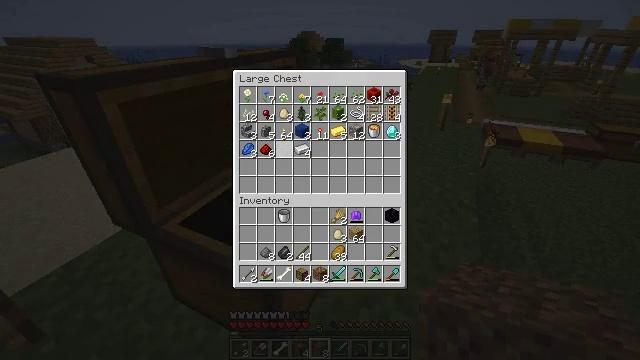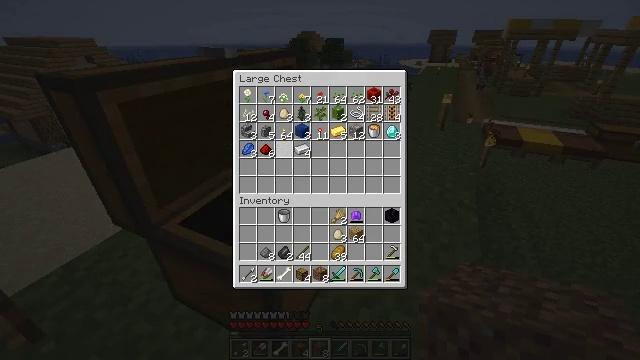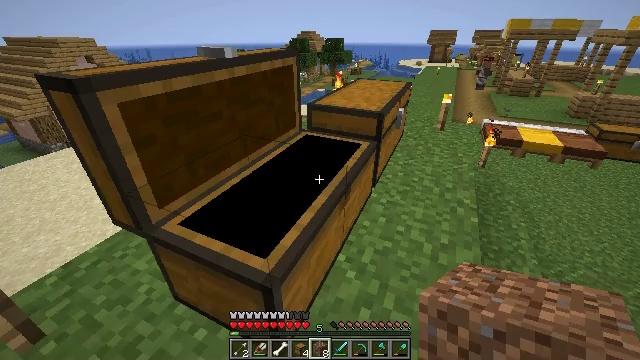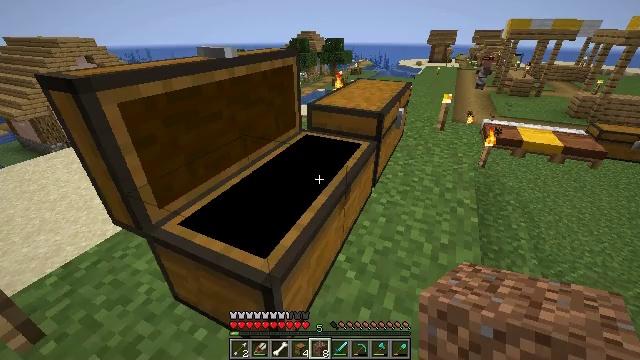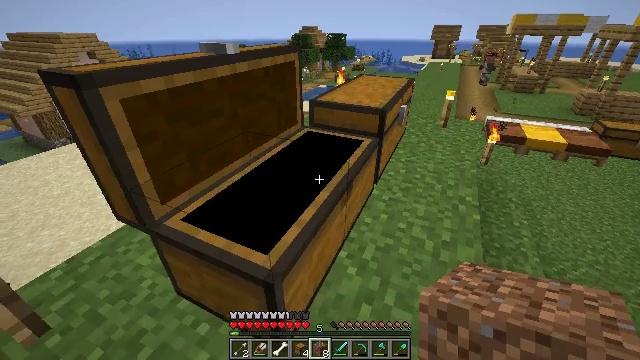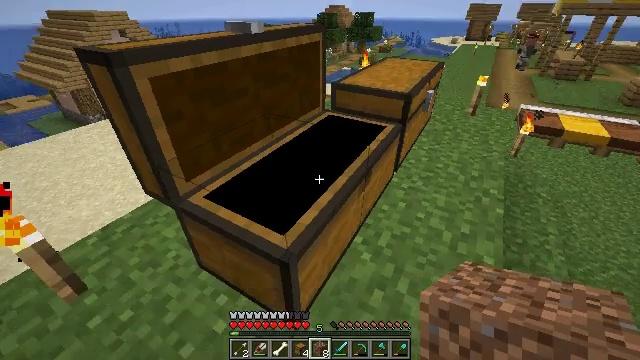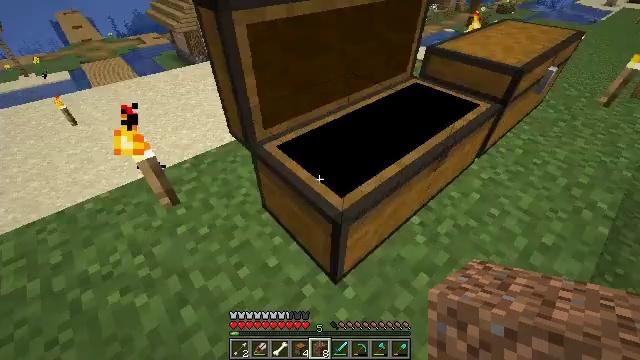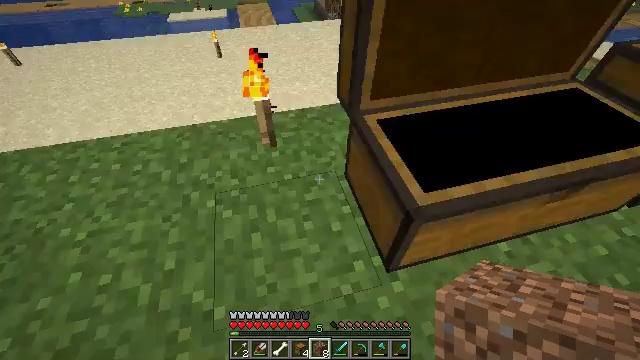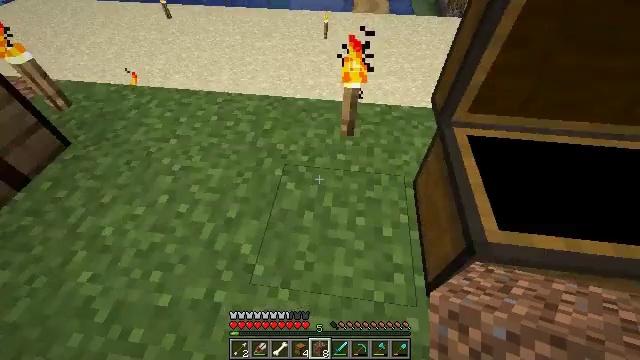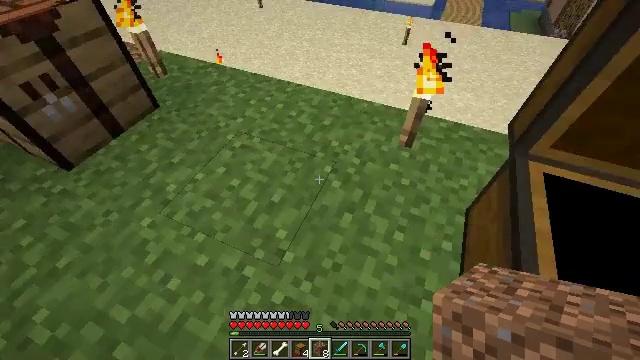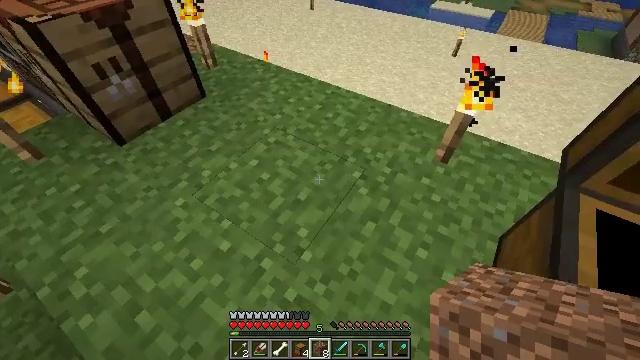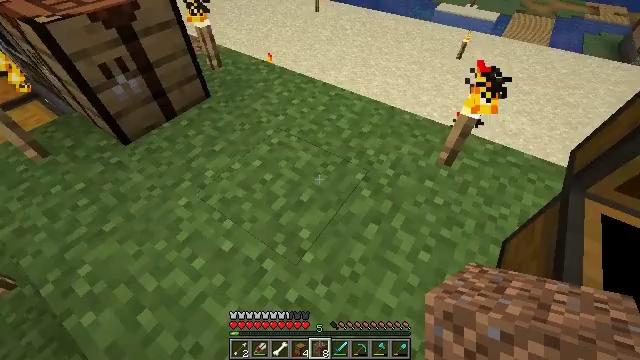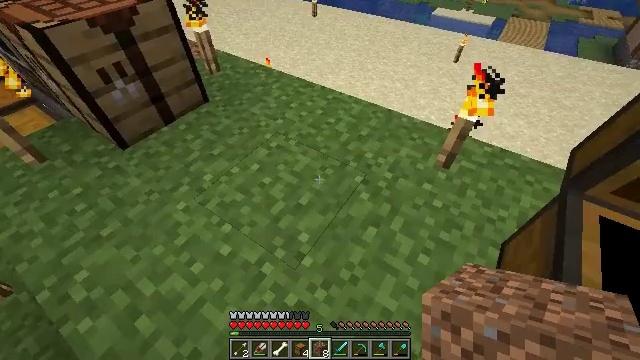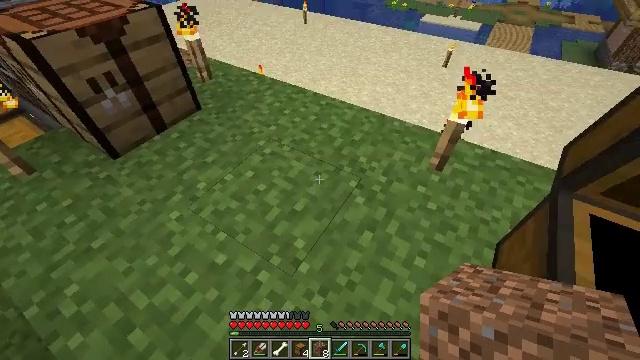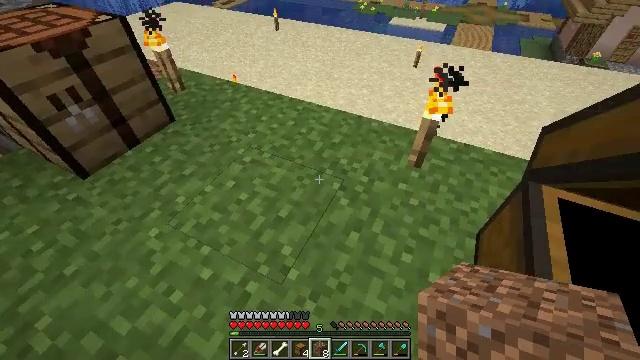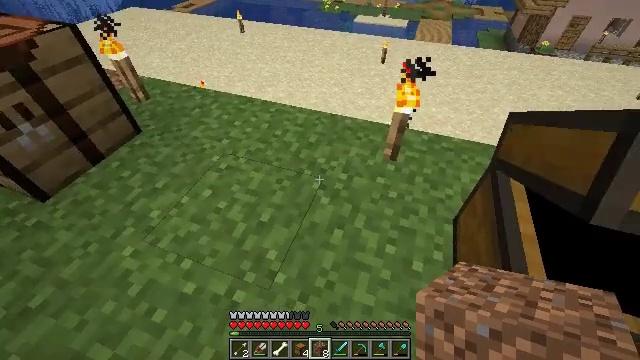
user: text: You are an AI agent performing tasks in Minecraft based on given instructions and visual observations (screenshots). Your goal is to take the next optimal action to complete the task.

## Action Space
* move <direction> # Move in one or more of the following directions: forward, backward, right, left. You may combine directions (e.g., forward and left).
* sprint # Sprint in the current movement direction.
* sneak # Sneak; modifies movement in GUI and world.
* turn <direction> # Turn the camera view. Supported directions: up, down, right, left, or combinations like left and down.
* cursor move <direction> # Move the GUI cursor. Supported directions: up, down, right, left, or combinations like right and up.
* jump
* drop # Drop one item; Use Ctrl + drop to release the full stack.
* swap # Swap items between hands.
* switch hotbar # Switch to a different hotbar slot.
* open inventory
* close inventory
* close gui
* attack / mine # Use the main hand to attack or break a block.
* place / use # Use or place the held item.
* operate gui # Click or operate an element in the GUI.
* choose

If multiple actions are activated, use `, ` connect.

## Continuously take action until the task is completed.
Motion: motion action
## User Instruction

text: Put back the crafting table.
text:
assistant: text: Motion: no_op
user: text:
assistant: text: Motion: no_op
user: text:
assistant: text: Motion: close gui
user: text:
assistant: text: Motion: no_op
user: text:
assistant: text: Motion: turn left and down
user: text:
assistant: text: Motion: turn left and down
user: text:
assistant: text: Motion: turn left and down
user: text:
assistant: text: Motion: turn left and down
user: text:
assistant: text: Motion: turn left
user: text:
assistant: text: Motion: turn left
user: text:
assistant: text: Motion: no_op
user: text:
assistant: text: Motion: no_op
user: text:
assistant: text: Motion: turn right and up
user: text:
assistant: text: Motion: turn right
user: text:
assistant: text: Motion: turn right
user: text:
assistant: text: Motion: turn right
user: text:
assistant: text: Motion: turn right
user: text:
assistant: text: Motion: turn right and down
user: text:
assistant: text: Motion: turn right
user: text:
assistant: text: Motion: turn right
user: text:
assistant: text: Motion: turn right
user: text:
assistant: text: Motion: turn right
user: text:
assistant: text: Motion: no_op
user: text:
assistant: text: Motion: turn left
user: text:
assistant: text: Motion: turn left and up
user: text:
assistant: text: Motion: turn left and up
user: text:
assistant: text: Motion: turn left and up
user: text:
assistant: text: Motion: turn left and up
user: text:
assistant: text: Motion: turn up
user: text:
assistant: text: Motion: no_op